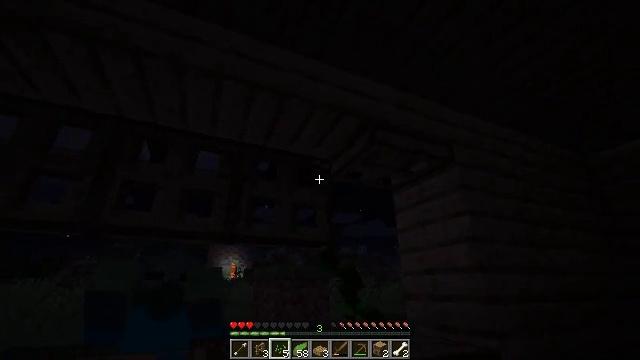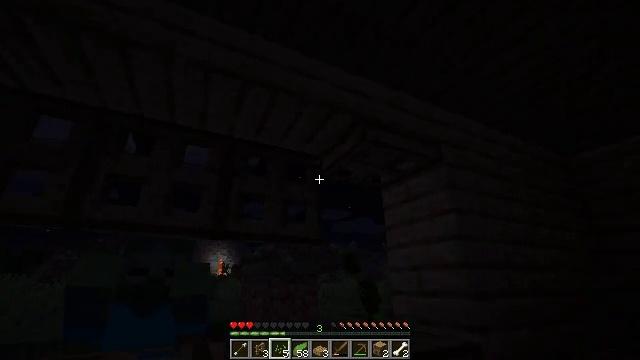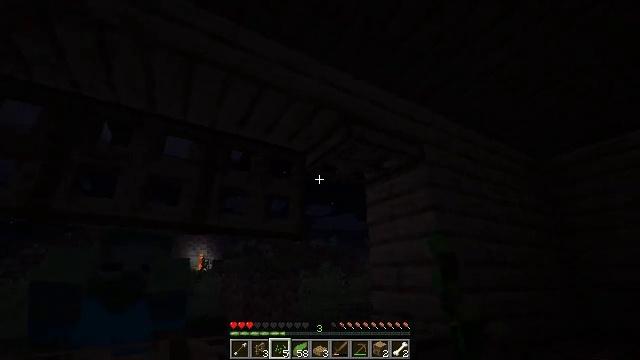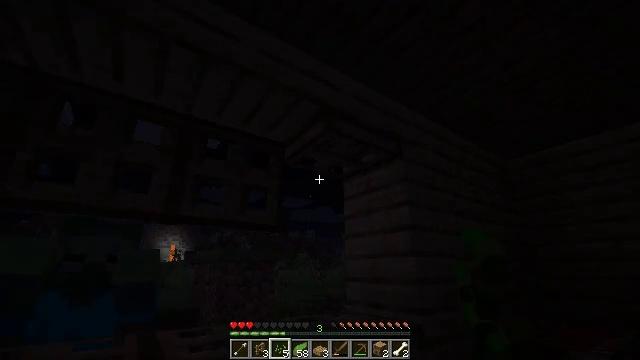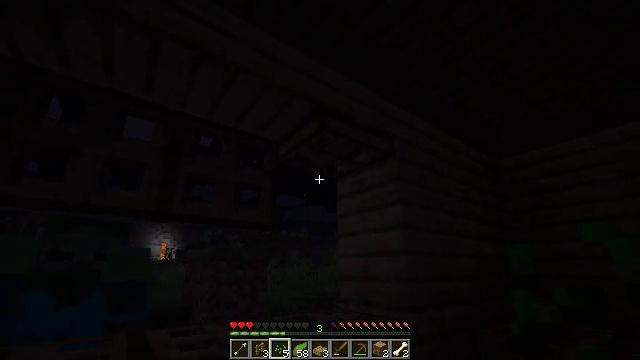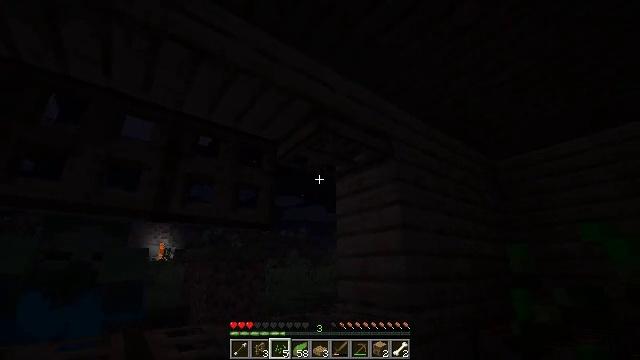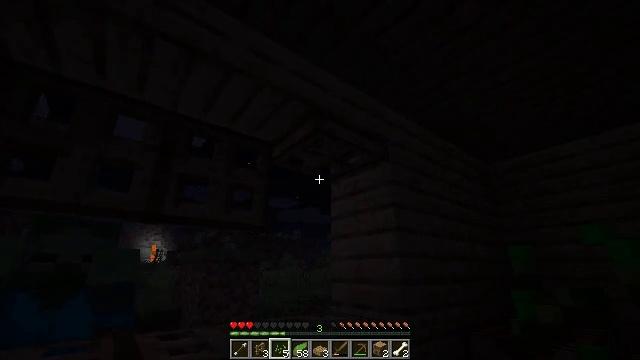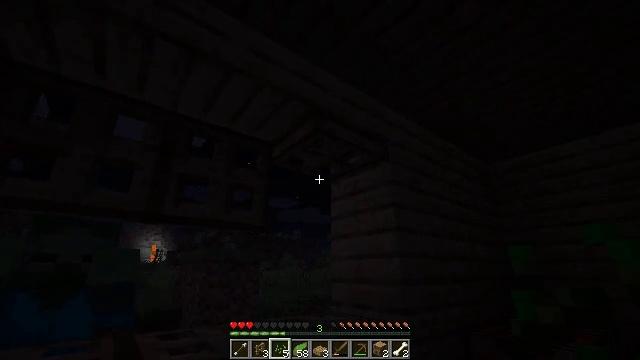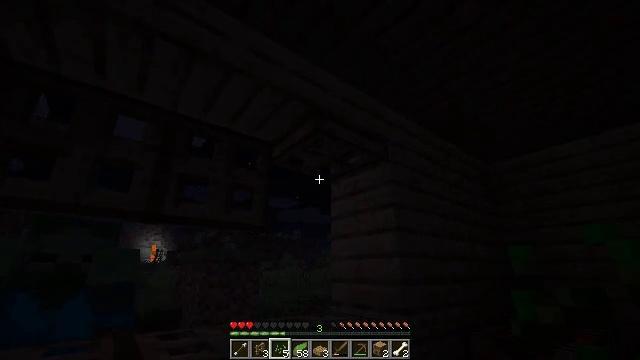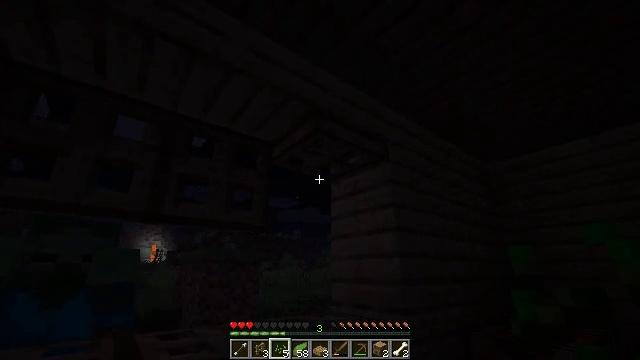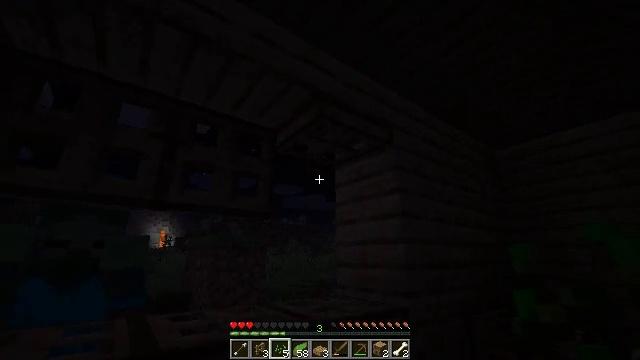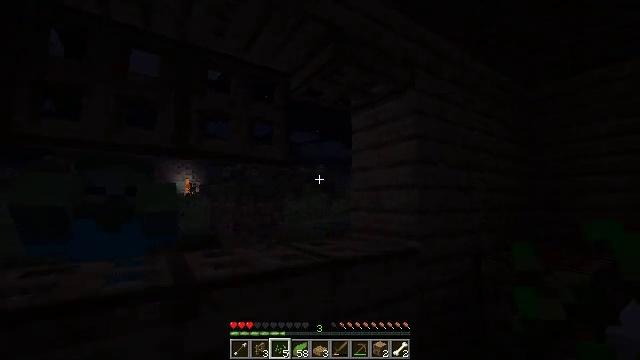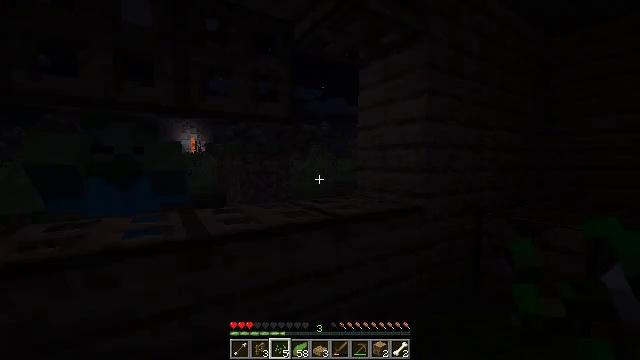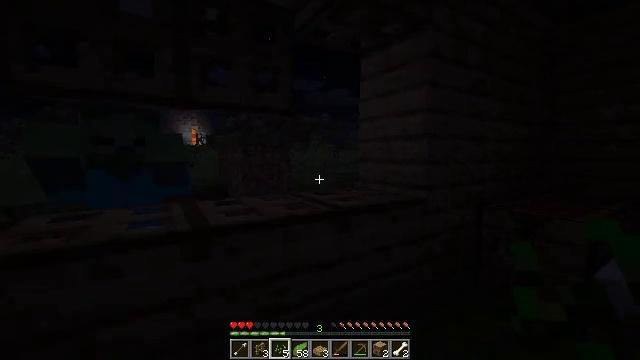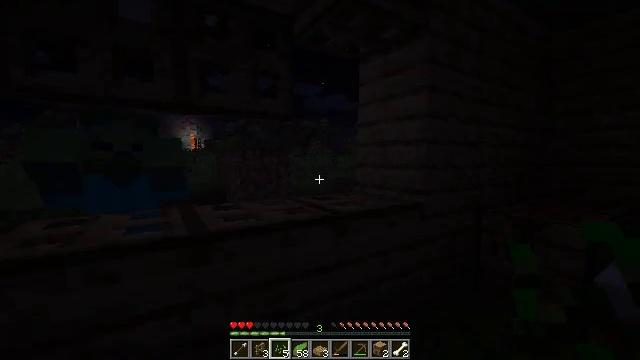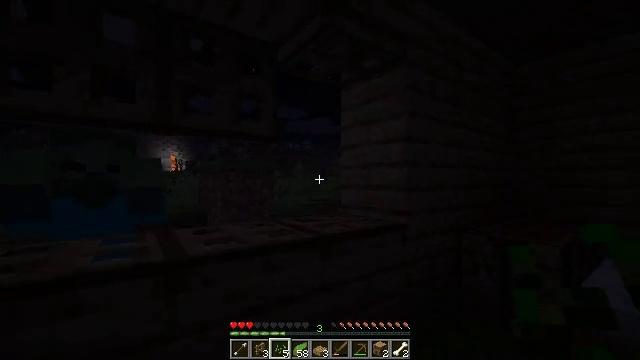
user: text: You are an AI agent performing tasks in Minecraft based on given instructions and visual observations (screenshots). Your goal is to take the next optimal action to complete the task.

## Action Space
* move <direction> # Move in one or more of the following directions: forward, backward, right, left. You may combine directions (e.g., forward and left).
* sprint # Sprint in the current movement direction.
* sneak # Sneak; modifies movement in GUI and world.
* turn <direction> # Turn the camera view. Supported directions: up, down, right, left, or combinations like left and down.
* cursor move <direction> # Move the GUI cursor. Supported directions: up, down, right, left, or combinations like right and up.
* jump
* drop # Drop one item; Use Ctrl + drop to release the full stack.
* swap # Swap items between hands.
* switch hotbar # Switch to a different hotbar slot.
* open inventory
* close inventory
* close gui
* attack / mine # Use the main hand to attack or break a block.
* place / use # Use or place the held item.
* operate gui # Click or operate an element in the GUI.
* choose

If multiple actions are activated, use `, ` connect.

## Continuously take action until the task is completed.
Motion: motion action
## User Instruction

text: Kill mobs.
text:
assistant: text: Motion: turn right
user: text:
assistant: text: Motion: turn right
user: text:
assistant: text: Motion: turn right and down
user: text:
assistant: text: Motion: turn right
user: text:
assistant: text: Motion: no_op
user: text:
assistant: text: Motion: turn right
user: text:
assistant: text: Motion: no_op
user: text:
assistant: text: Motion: use / place
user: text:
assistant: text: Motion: use / place
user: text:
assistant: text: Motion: turn left and down, use / place
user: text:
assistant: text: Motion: turn left and down
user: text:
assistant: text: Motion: turn left and down
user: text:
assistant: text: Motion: turn down
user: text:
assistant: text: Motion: turn up
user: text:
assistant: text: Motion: turn right and up
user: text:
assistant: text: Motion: turn right and up
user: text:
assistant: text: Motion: turn up
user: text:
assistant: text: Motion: turn up
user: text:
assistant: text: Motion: turn up
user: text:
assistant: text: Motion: turn up
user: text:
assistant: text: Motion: turn up
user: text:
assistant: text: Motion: turn up
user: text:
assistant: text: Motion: no_op
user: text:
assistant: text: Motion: use / place
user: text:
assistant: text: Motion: use / place
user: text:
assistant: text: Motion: use / place
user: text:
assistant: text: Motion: turn down, use / place
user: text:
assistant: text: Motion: turn down
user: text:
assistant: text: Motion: turn down
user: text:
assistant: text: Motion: no_op